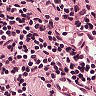
Metastatic tissue present: no